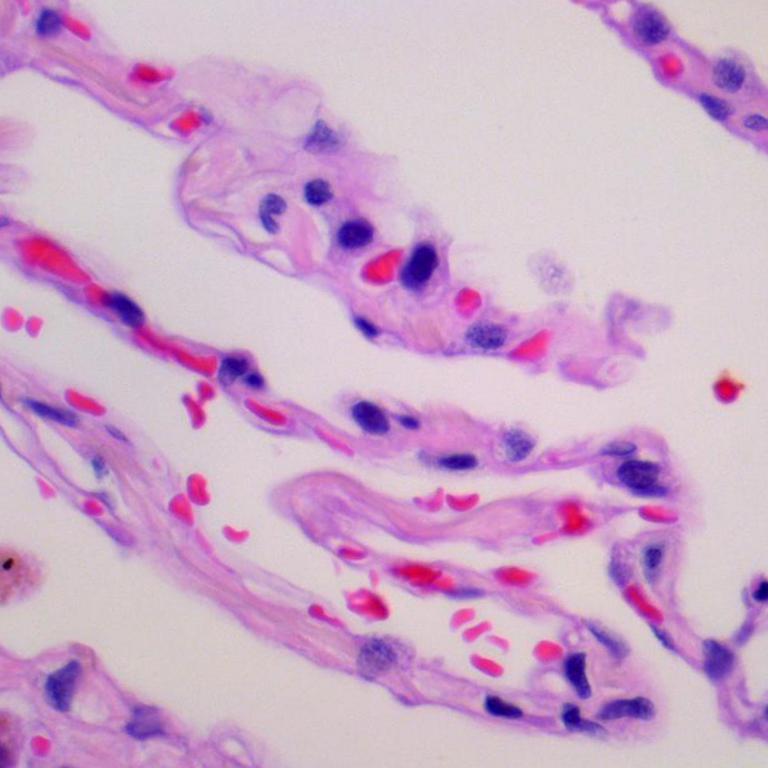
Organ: lung
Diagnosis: benign